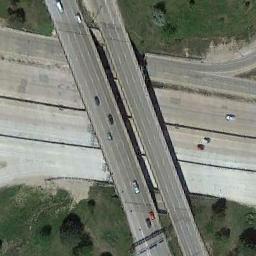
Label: overpass